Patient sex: F
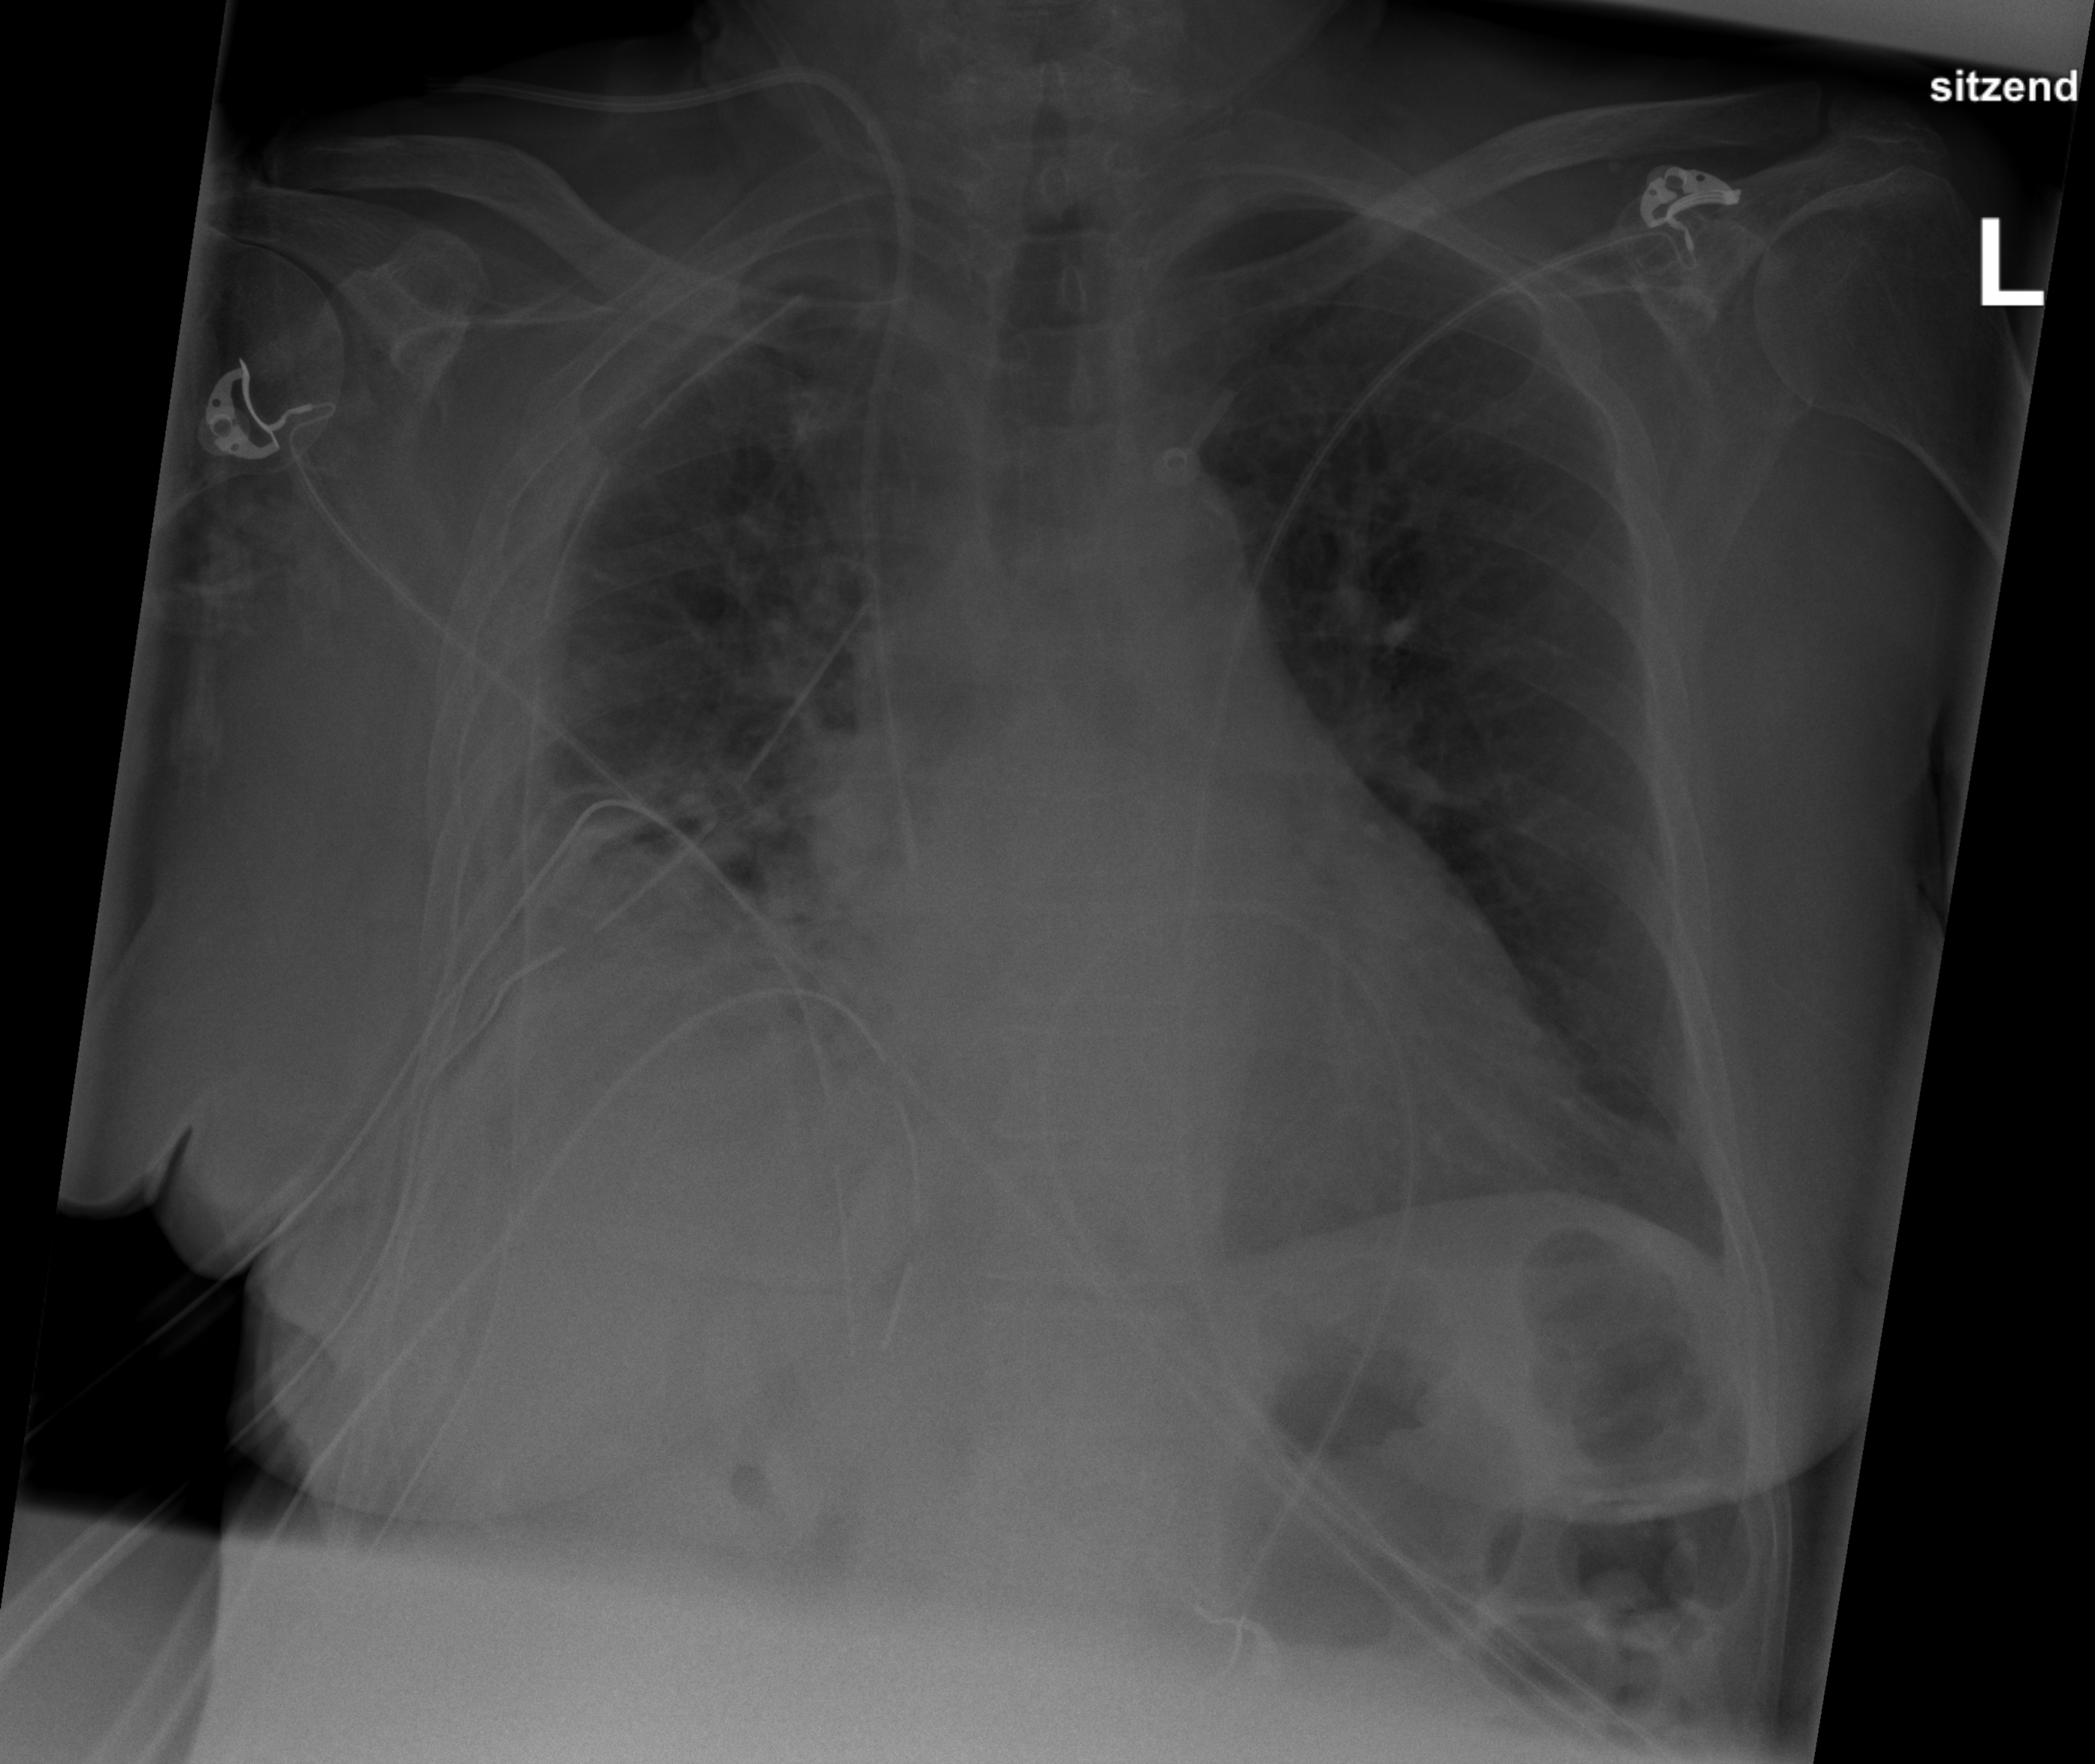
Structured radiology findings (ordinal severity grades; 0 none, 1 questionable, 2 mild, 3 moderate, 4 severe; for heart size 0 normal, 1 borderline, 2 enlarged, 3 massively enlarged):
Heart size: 2
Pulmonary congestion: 2
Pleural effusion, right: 3
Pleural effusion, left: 0
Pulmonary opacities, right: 3
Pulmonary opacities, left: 0
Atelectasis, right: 3
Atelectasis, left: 2